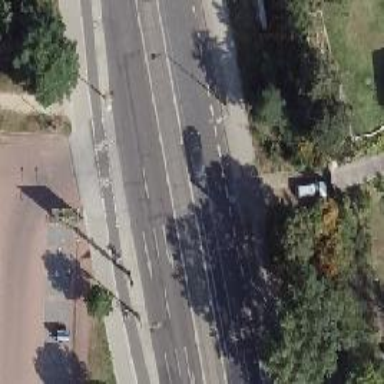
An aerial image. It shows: Tertiary road with asphalt surface. There are separate lanes for cycleway on the left and sidewalks on both sides.